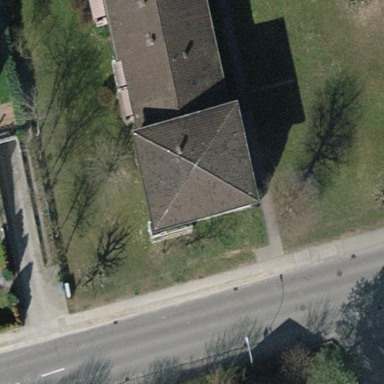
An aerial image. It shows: View of apartment building.